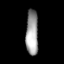
Tissue: lung
Cell type: Endothelial cells
Senescence score: 0.6969
Nuclear area (px): 547
Mean DAPI intensity: 158.097